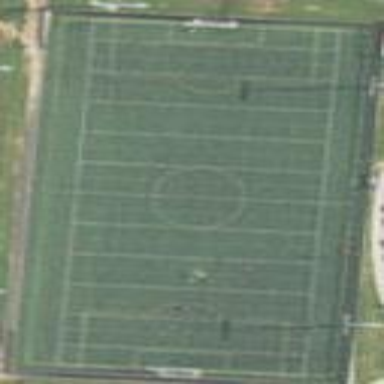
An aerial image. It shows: Artificial turf soccer pitch for leisure land.